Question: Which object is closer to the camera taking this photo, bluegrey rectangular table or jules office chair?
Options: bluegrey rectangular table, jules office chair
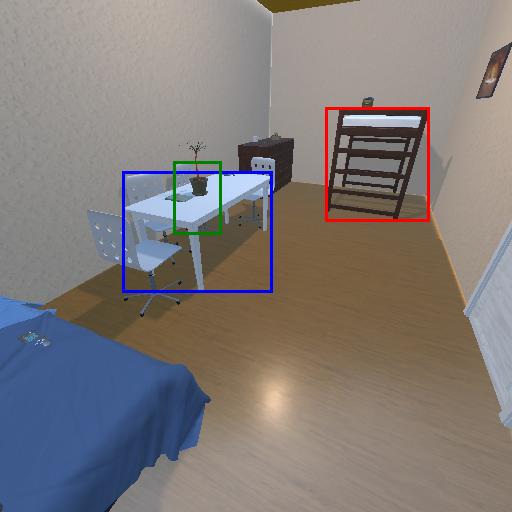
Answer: bluegrey rectangular table